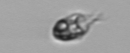
Label: Balanion